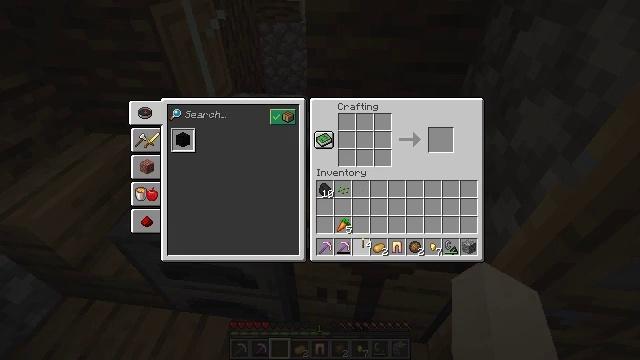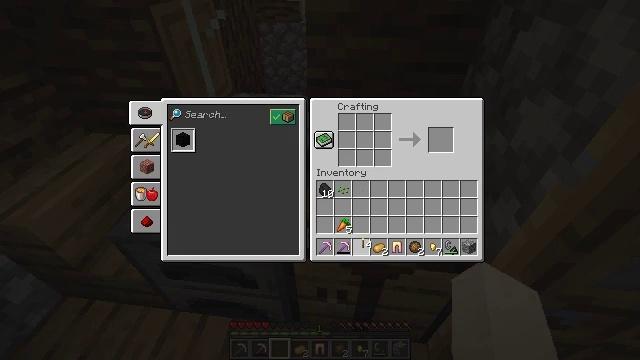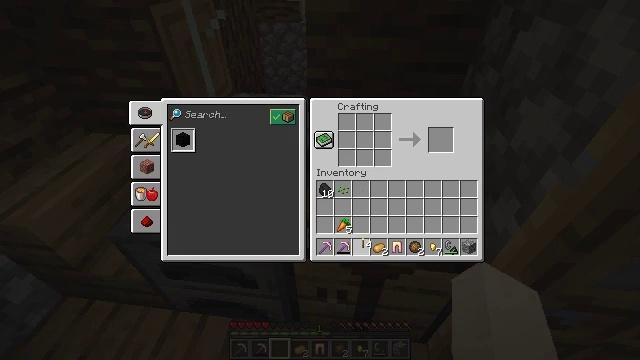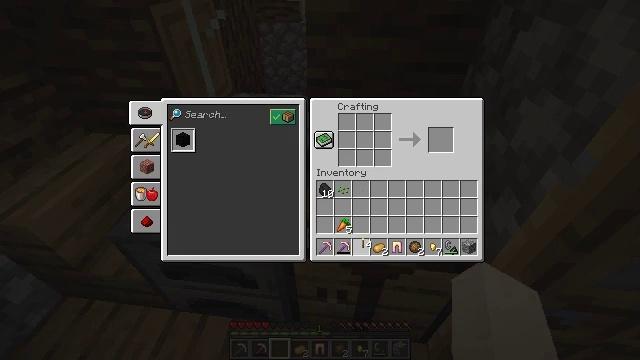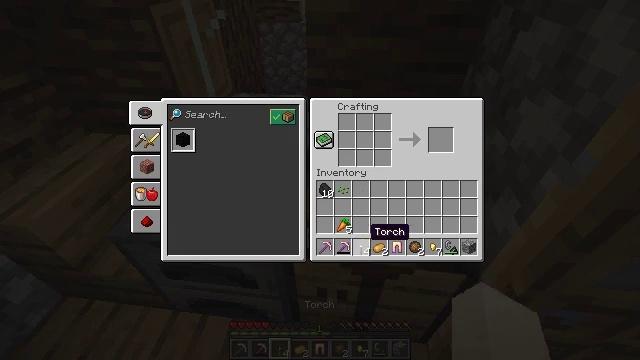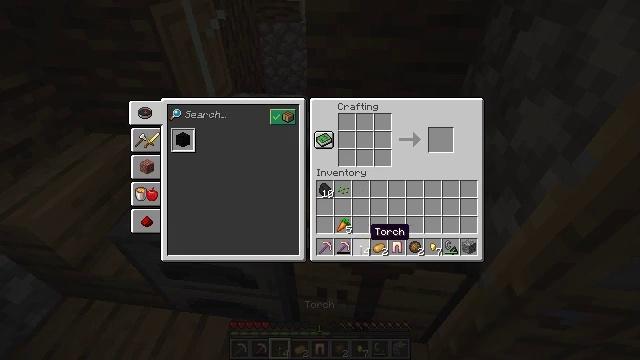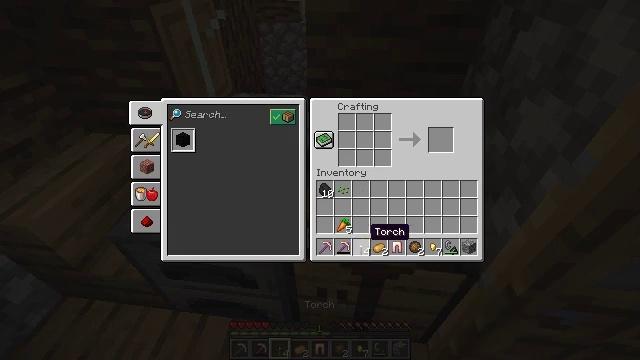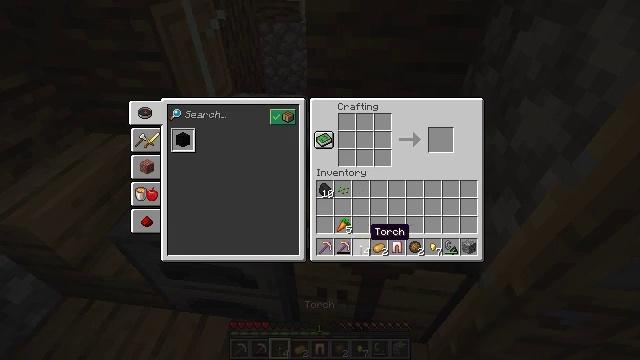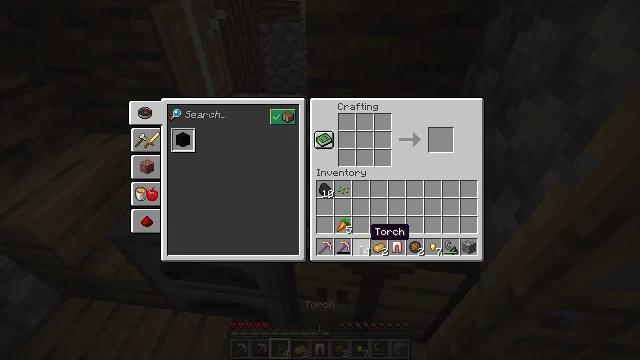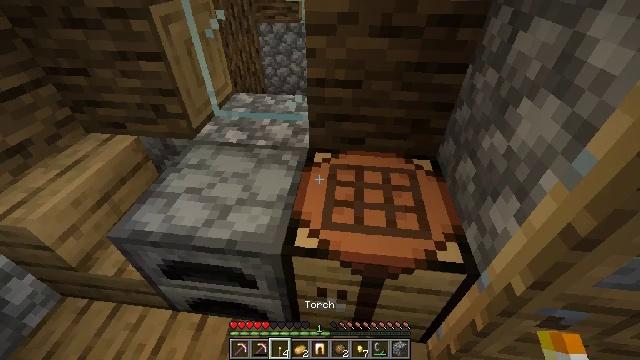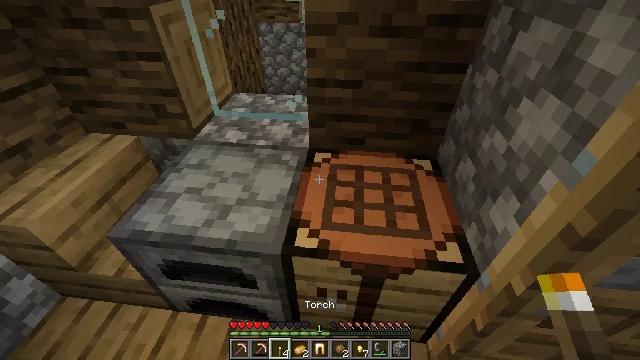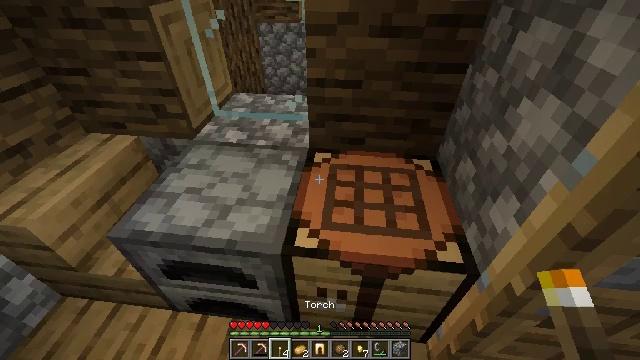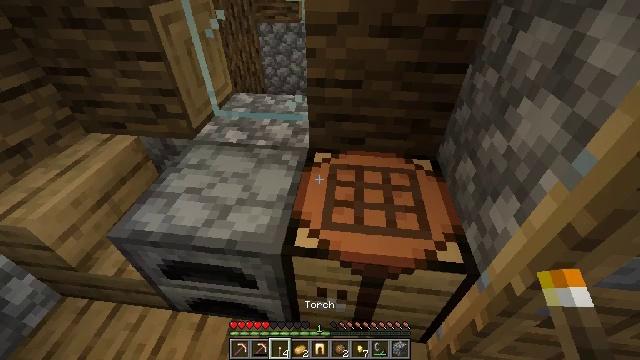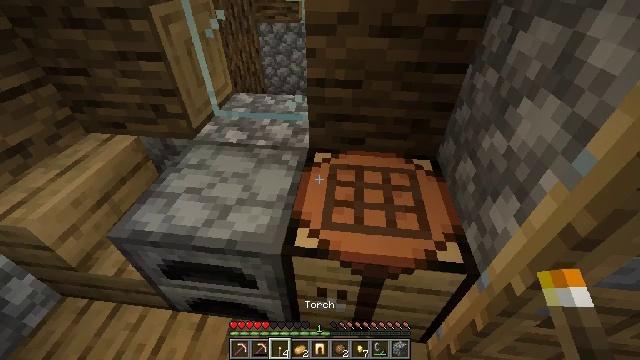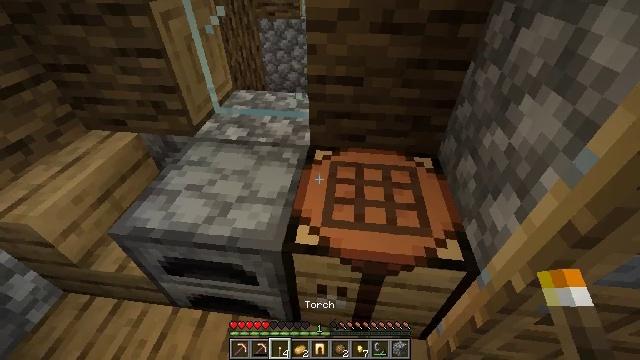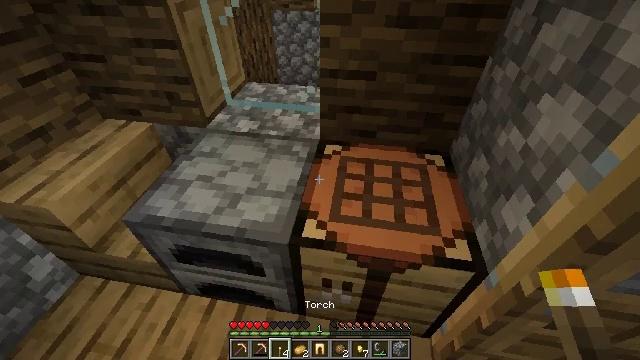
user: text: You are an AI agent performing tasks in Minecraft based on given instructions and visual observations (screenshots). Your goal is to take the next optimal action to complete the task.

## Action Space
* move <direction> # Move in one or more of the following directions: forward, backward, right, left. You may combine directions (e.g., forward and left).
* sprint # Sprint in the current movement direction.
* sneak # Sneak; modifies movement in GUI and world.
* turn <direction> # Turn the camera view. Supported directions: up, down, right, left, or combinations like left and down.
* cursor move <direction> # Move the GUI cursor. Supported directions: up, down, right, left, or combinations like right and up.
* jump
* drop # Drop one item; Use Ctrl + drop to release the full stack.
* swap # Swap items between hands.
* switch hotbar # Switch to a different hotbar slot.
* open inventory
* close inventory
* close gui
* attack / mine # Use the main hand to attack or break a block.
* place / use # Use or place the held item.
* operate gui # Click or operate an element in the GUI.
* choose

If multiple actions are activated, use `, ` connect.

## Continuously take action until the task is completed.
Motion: motion action
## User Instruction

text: Break the tree to get oak logs.
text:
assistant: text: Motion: attack / mine
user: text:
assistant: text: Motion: attack / mine
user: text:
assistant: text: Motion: attack / mine
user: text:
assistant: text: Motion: no_op
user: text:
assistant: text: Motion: no_op
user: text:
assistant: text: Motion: no_op
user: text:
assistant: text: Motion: no_op
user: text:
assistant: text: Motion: no_op
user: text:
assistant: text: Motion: open inventory
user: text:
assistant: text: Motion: open inventory
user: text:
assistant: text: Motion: open inventory
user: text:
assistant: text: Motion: open inventory
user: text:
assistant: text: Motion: open inventory
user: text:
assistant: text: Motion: no_op
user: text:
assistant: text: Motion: turn left and down
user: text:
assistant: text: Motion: no_op
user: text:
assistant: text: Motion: no_op
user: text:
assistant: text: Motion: no_op
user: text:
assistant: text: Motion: no_op
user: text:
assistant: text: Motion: turn right
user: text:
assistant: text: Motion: no_op
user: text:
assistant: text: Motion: turn right
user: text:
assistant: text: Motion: turn right and up
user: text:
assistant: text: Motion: turn right
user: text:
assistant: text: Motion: turn right
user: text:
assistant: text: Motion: turn right
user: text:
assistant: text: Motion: turn right
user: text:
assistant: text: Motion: turn right
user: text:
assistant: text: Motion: turn right
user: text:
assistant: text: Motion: turn right